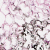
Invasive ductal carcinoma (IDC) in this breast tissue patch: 0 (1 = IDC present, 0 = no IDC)